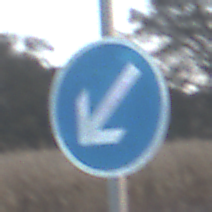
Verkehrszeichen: VorgeschriebeneVorbeifahrtLinks
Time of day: SunriseSunset
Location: Outdoor (Nature)
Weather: Clear
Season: Winter
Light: Natural